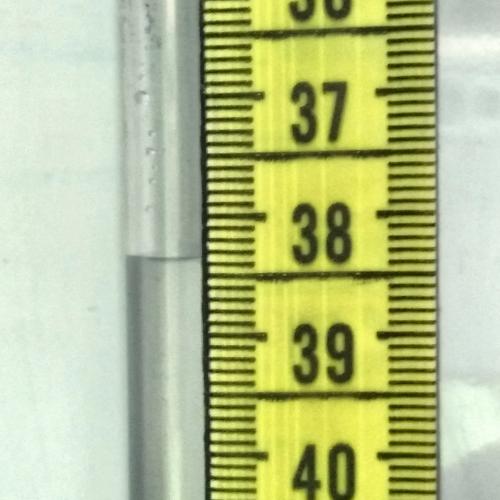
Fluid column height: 38.3 cm